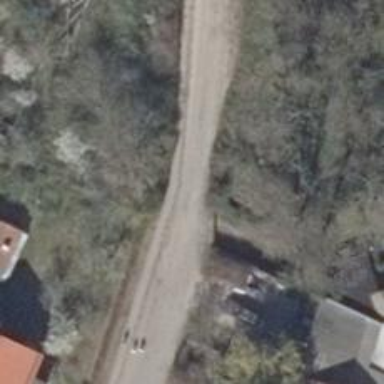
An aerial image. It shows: Residential road with compacted surface and sidewalk on the left.